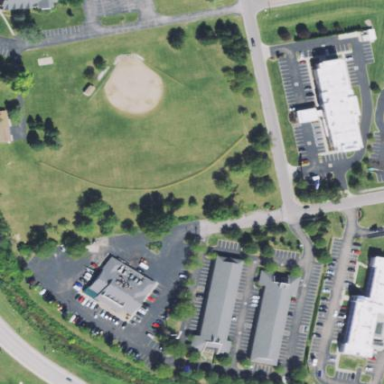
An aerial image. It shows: Softball pitch for leisure land activities.